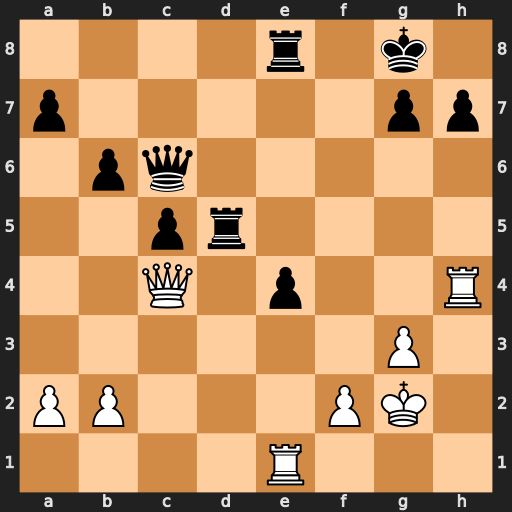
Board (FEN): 4r1k1/p5pp/1pq5/2pr4/2Q1p2R/6P1/PP3PK1/4R3
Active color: w
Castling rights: -
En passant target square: -
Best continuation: Rh5 Rd8 Rd1 Qa4 Qxa4